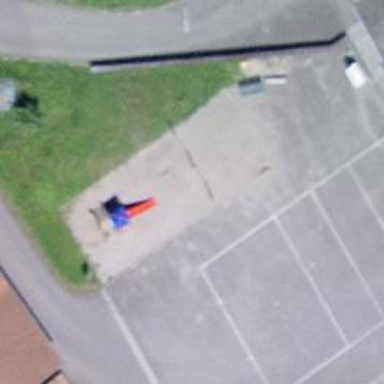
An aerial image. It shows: Playground with slide.